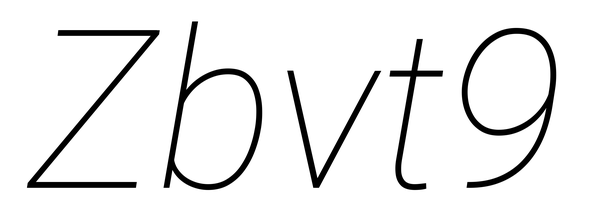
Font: Roboto-Italic_Thin_Italic